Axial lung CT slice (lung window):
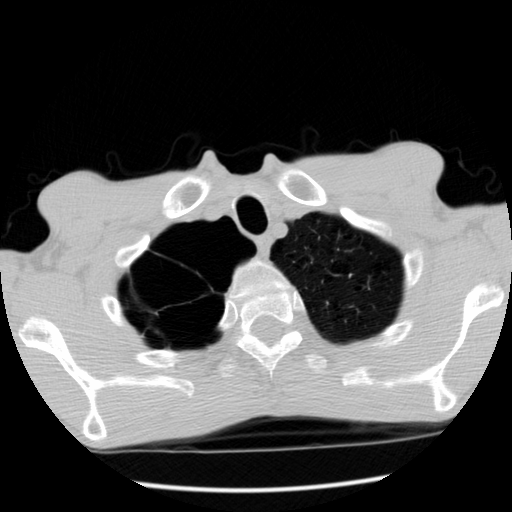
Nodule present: no